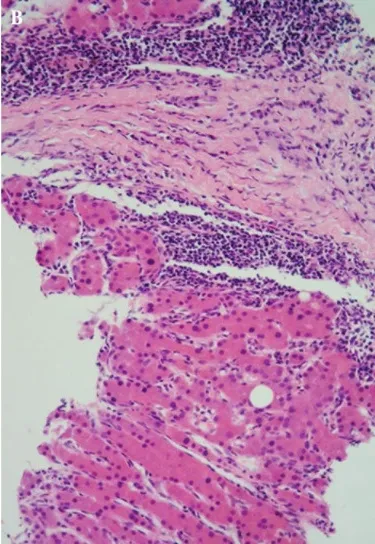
A 39-year-old man with a history of heavy alcoholism. B, On histopathology (HE stain, high-power field [x200], a fibrous septum was observed in the tumor nodule exhibiting signs of lymphocytic infiltration. The hepatocytes formed one or two cell thick trabecular cords and were cytologically benign proliferating hepatocytes compatible with a diagnosis of focal nodular hyperplasia.
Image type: pathology (h&e)